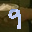
Label: 9